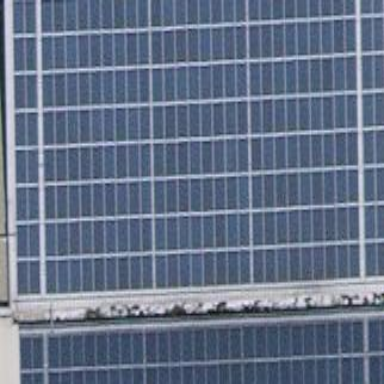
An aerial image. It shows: Solar power generator with photovoltaic panels.